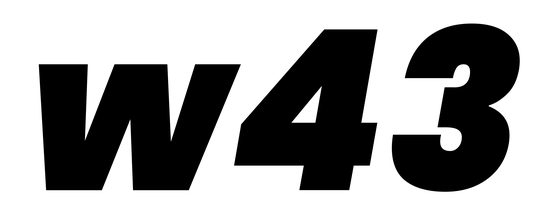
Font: Poppins-BlackItalic